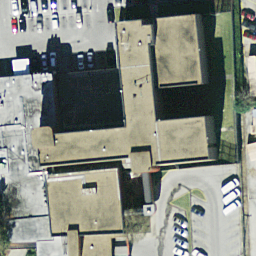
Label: buildings